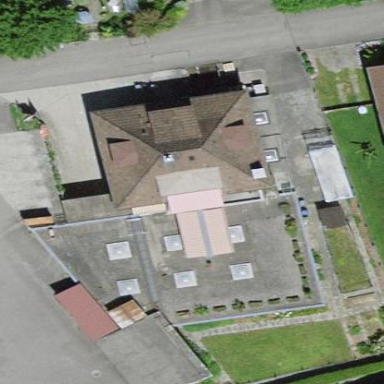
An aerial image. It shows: Garage.